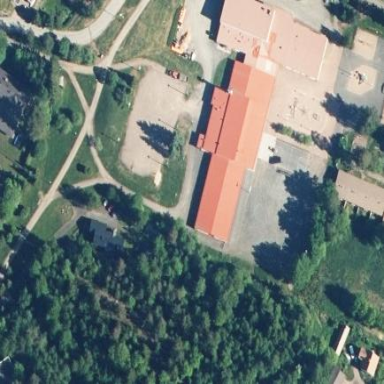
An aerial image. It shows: School building.